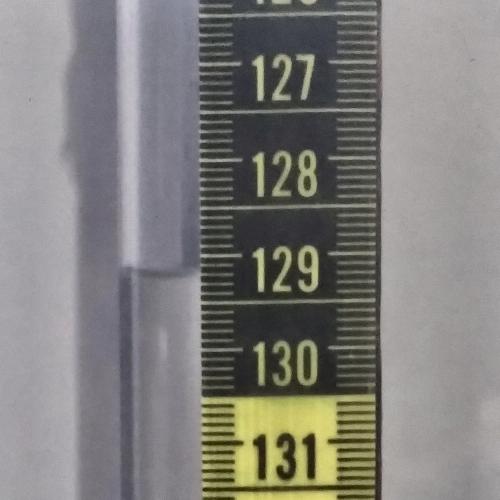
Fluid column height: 129.2 cm